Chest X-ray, AP view. Patient: 59 years old, sex F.
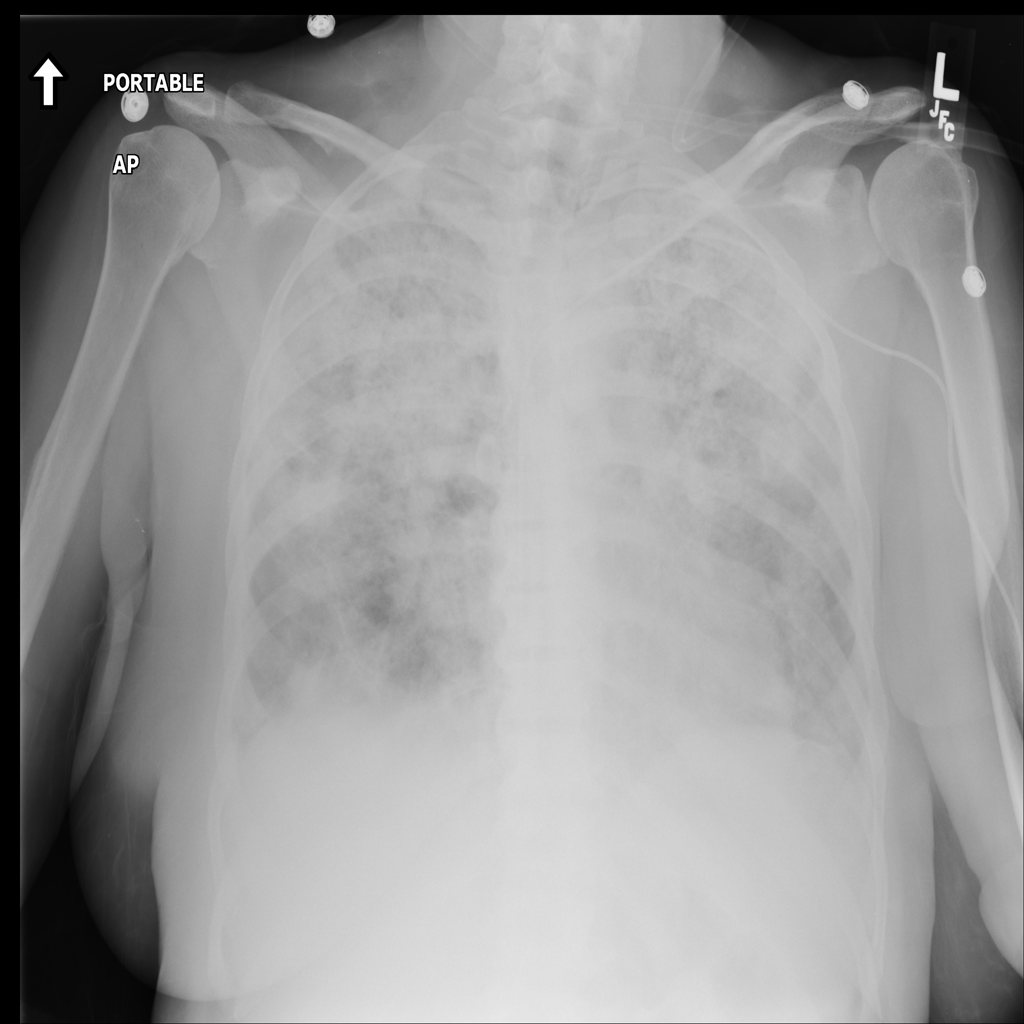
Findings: Infiltration